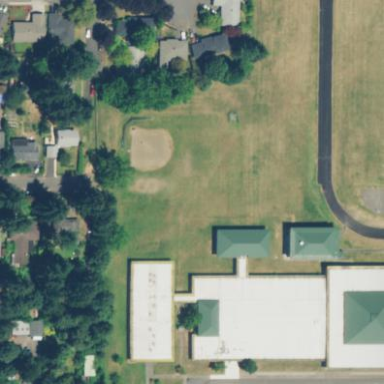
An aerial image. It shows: School.